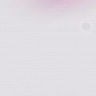
Metastatic tissue present: no